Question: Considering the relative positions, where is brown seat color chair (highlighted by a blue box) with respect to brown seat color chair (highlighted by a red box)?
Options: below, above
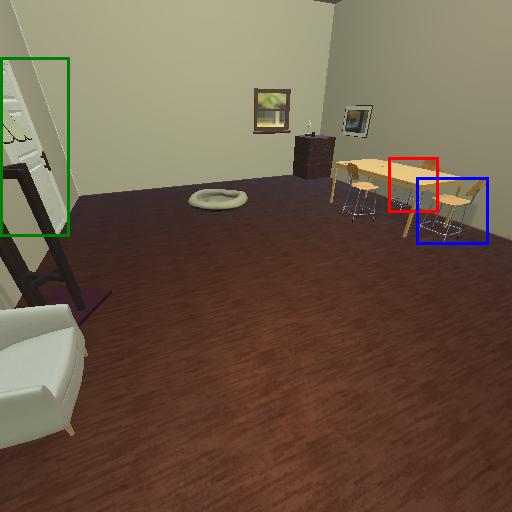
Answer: below